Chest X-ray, AP view. Patient: 33 years old, sex F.
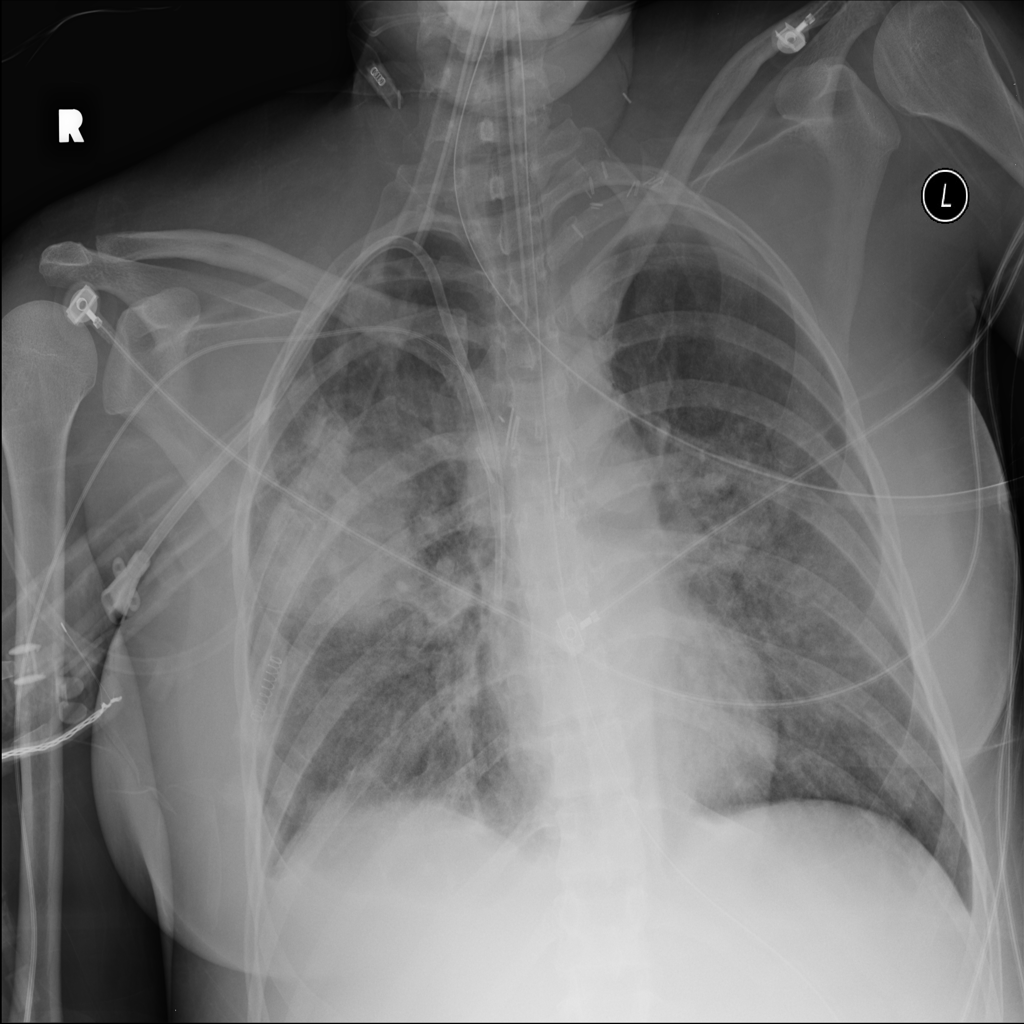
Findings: No Finding